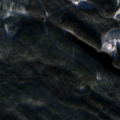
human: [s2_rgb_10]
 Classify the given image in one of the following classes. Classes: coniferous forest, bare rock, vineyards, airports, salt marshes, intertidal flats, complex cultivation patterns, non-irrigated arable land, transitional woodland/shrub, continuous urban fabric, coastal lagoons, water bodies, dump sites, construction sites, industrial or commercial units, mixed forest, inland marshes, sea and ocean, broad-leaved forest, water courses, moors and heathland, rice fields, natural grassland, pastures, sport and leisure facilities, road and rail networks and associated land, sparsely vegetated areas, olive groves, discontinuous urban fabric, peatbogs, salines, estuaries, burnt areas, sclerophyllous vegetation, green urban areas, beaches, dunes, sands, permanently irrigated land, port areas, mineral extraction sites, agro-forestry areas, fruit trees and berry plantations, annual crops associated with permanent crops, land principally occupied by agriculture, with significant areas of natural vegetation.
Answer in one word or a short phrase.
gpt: coniferous forest, mixed forest, transitional woodland/shrub, water bodies